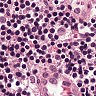
Metastatic tissue present: no